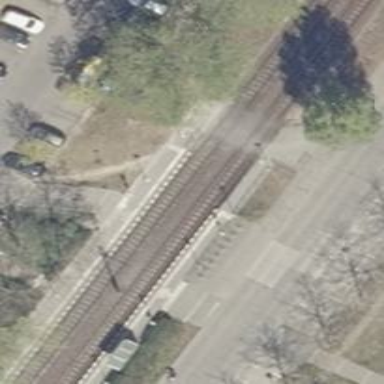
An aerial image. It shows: Tram stop position for public transport.